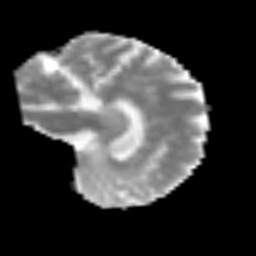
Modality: MD
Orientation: sagittal
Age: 62
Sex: female
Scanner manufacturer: siemens
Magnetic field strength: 3 T
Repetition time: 3.2 s
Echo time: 0.081 s